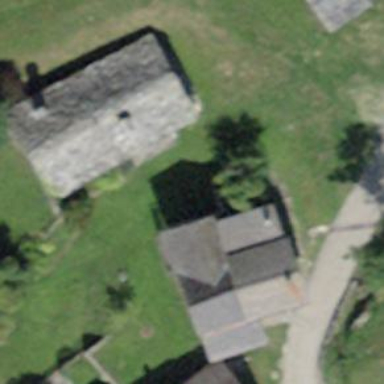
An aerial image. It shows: Simple and straightforward house.